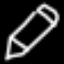
Label: pencil